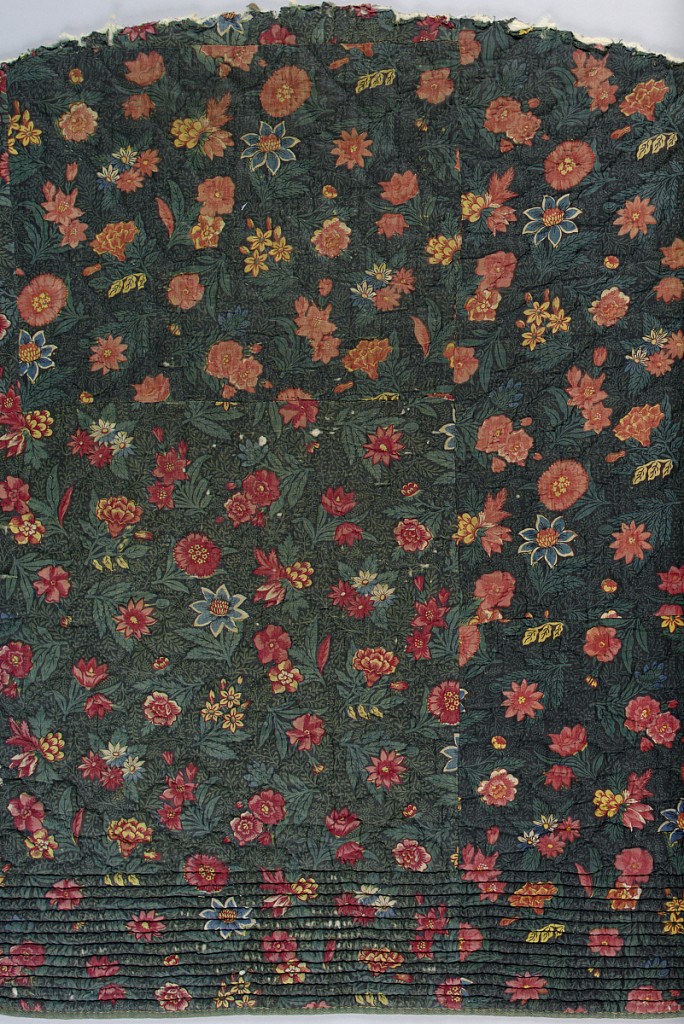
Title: Textile
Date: late 18th–early 19th century
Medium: cotton Technique: relief printed on plain weave; quilted with running stitch
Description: Fragment of a quilted fabric with a design of small-scale floral sprigs in bright colors on a dense green leafy pattern on a black ground. Quilting at bottom is a border of narrow ribs.